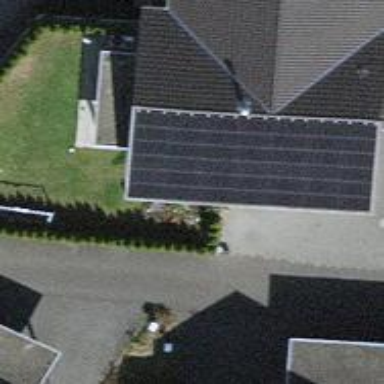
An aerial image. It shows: Solar power generator with photovoltaic panels.